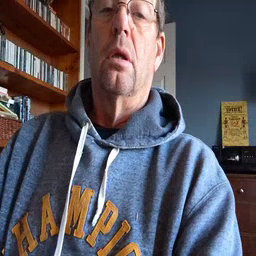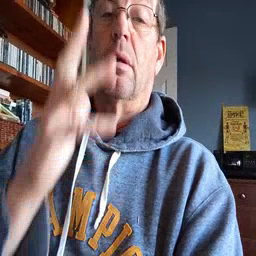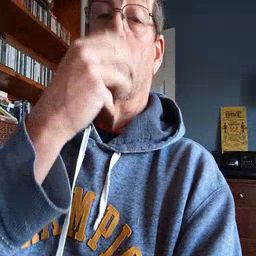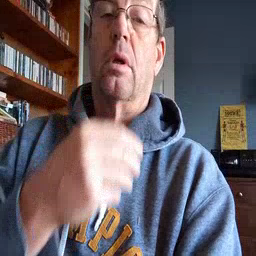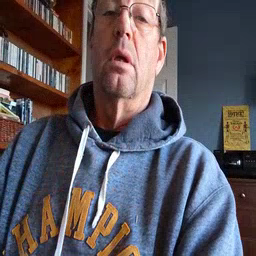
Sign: pretty